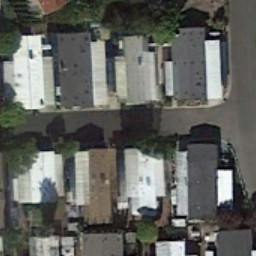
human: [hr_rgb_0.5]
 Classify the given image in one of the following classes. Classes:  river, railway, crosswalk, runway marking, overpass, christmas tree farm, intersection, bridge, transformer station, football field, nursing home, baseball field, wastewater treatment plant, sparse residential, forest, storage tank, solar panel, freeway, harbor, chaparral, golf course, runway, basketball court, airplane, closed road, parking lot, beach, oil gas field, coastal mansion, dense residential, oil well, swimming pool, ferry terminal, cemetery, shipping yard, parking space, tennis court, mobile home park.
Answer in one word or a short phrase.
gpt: mobile home park